Question: I want to fill a slice of a rectangle based upon a value which doesn't correlate to the degree of the rectangle that needs to be filled.
Say this square below, I would want the area that is light gray to get bigger and bigger (Like a slice of a pie getting bigger) until the entire square is light gray.

How would I go about doing this using System.Drawing? I tried using FillPie but it doesn't fill the square corners
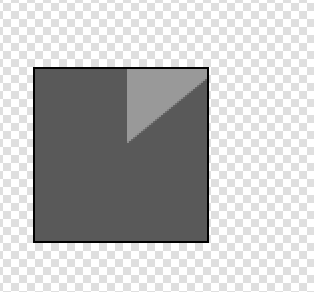
Answer: Set the Graphics.Clip property to a region that represents the rectangle, then FillPie with an oversized radius such that the "pie" completely covers the rectangle.